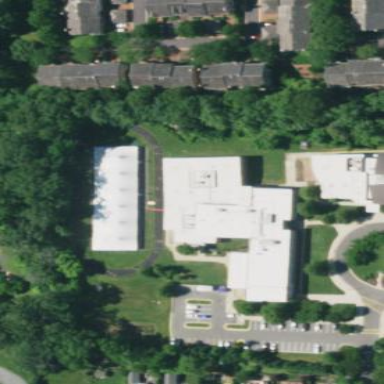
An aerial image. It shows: School building.